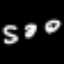
Label: donut